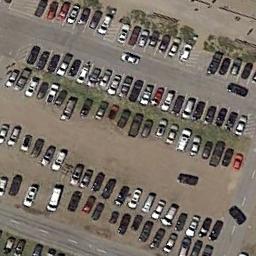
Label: parking_lot